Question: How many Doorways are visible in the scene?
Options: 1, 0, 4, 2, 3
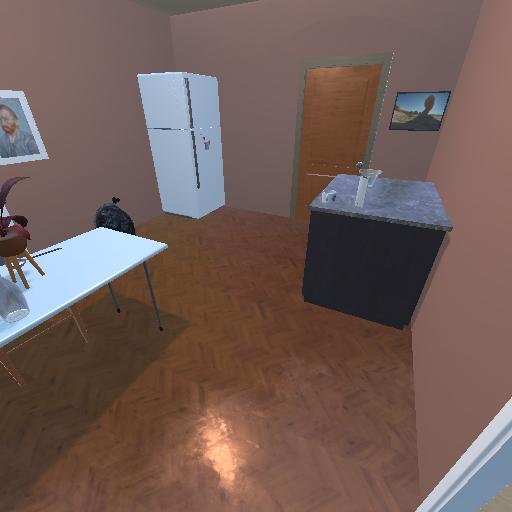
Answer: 1